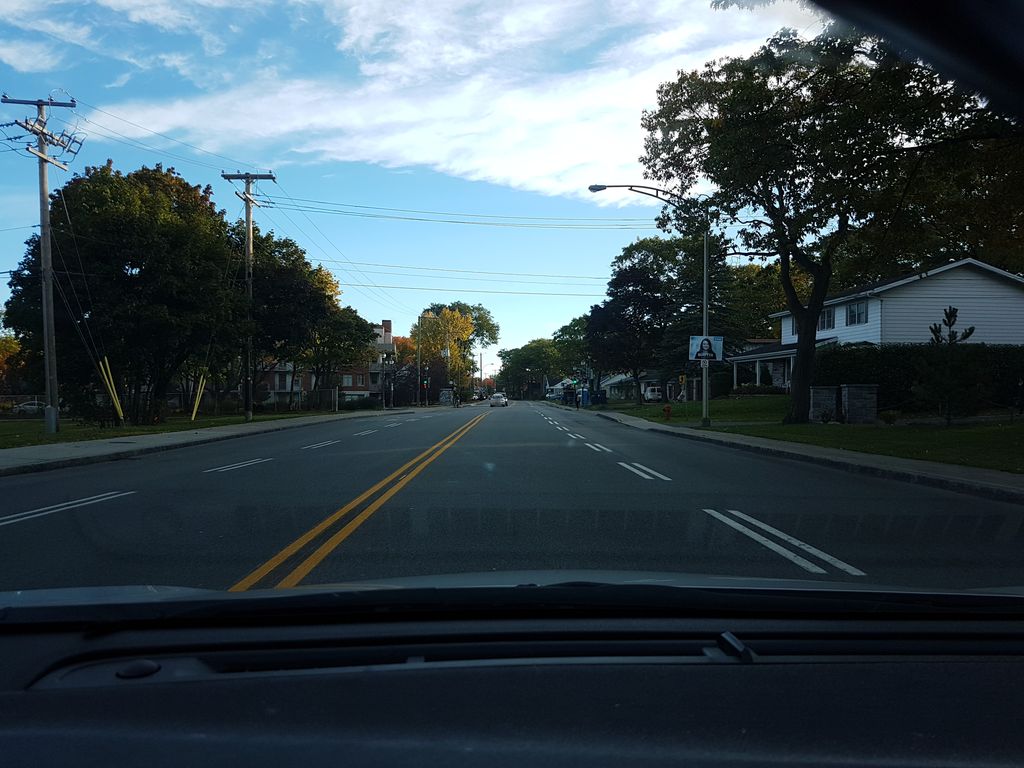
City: quebec_city